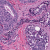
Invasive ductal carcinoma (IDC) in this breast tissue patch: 0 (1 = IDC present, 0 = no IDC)